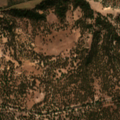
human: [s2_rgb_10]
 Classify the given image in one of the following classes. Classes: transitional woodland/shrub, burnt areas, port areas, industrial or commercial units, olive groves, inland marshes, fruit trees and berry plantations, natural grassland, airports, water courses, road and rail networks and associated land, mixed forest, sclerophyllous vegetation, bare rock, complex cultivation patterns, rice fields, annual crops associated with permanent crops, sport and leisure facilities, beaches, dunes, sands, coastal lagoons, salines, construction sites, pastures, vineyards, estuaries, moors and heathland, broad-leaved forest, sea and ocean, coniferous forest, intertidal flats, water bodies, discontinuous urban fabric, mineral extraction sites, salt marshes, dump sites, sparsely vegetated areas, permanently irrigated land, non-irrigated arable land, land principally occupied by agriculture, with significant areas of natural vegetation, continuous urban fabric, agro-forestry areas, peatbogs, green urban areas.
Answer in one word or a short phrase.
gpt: rice fields, broad-leaved forest, coniferous forest, mixed forest